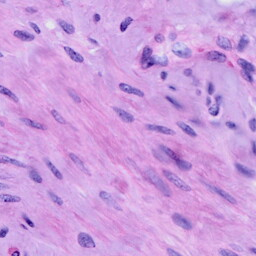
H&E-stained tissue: Cervix